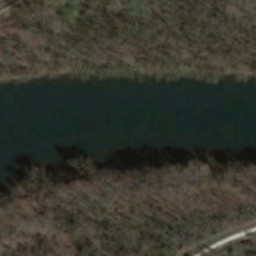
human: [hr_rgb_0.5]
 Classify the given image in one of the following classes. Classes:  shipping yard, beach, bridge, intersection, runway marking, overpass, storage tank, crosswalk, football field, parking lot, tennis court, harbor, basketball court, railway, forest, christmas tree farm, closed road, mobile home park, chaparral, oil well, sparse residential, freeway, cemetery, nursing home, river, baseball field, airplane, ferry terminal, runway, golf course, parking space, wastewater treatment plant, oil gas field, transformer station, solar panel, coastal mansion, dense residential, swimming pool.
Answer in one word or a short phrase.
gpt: river